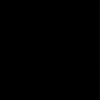
Label: dusty